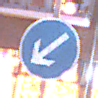
Verkehrszeichen: VorgeschriebeneVorbeifahrtLinks
Umgebung: Outdoor, Urban
Tageszeit: Night
Wetter: PartlyCloudy
Licht: Artificial
Jahreszeit: NotSpecified
Kontrast: HighContrast